Question:
Please help! I've read the memory management rules, but maybe I'm missing them point somewhere. Instruments is telling me I've got leaks on the following code:
'''
NSArray *keys = [NSArray arrayWithObjects:@"text", @"score", @"subCount", nil];
NSArray *objects
= [NSArray arrayWithObjects:sPlateToAdd, [
[[NSNumber alloc] initWithInt:1] autorelease],
[[[NSNumber alloc] initWithInt:1] autorelease],
nil];
NSMutableDictionary *dPlateToAdd
= [NSMutableDictionary dictionaryWithObjects:objects forKeys:keys]; // 93.4%
[self.aFinals addObject:dPlateToAdd]; // 6.6%
'''
the Keys and Objects arrays aren't being alloc'ed or init'ed, so I dont think I need to release those?
Then the numbers inside Objects are being auto released, so they're ok aren't they?
And sPlateToAdd is a string that gets passed into the method this code is in, so I'm not the owner of that, so I don't need to release it. Or am I?
I've got to be doing something wrong somewhere.
The app runs completely fine in the iPad, but is dog slow on an iPhone 3GS, I'm hoping fixing this memory leak might speed it up a little...
This is the method that creates self.aFinals, which is passed a string from a text input. I've ommitted some of the lines but self.aFinals doesn't interact with them
'''
-(id)initWithTerm:(NSString *)thisTerm {
...
...
self.aFinals = [[NSMutableArray alloc] init];
return self;
}
'''
Then I have about 5 nested loops, that call addPlateToFinals 3 times in the middle of all the loops, creating , which becomes
'''
// replace 1st occurance
NSString *thisPlate = [thisBase
stringByReplacingOccurrencesOfRegex:[NSString stringWithFormat:
@"(^[^%@]+)%@(.*$)",
thisChar,
thisChar]
withString:[NSString stringWithFormat:@"$1%@$2", thisSub]
];
[self addPlateToFinals:thisPlate withSubCount:thisSubCount];
// replace 2nd occurance
thisPlate = [thisBase
stringByReplacingOccurrencesOfRegex:[NSString stringWithFormat:
@"(^[^%@]+%@.*)%@",
thisChar,
thisChar,
thisChar]
withString:[NSString stringWithFormat:@"$1", thisSub]
];
// then it does it again, with slightly different regex
'''
This is the complete method that the leak is coming from:
'''
-(void)addPlateToFinals:(NSString *)sPlateToAdd withSubCount:(NSNumber *)nSubCount {
// plate must be less than 7 characters and great than 2 chars
if (
[sPlateToAdd length] <= [self.nPlateMax intValue] &&
[sPlateToAdd length] >= [self.nPlateMin intValue]
) {
NSMutableArray *aSearchFinals = [self arrayOfFinals];
// add plate if it is not already in the finals array
if(![aSearchFinals containsObject:sPlateToAdd]) {
// filter out results that cannot be converted to valid plates
NSPredicate *potential = [NSPredicate predicateWithFormat: @"SELF MATCHES '^[a-z]{0,3}[0-9]{1,3}[a-z]{0,3}$'"];
NSPredicate *impossible1 = [NSPredicate predicateWithFormat: @"SELF MATCHES '^[a-z]{2}[0-9]{2,3}[a-z]{2}$'"];
NSPredicate *impossible2 = [NSPredicate predicateWithFormat: @"SELF MATCHES '^[a-z][0-9]{3}$'"];
NSPredicate *impossible3 = [NSPredicate predicateWithFormat: @"SELF MATCHES '^[a-z]{2}[0-9]{2}$'"];
NSPredicate *impossible4 = [NSPredicate predicateWithFormat: @"SELF MATCHES '^[0-9]{2}[a-z]{2}$'"];
if(
[potential evaluateWithObject: sPlateToAdd] &&
![impossible1 evaluateWithObject: sPlateToAdd] &&
![impossible2 evaluateWithObject: sPlateToAdd] &&
![impossible3 evaluateWithObject: sPlateToAdd] &&
![impossible4 evaluateWithObject: sPlateToAdd]
){
NSArray *keys = [NSArray arrayWithObjects:@"text", @"score", @"subCount", nil];
NSArray *objects = [NSArray arrayWithObjects:
sPlateToAdd,
[[[NSNumber alloc] initWithInt:1] autorelease],
[[[NSNumber alloc] initWithInt:1] autorelease],
nil
];
NSDictionary *dPlateToAdd = [NSDictionary dictionaryWithObjects:objects forKeys:keys];
[self.aFinals addObject:dPlateToAdd];
}
}
}
'''
}
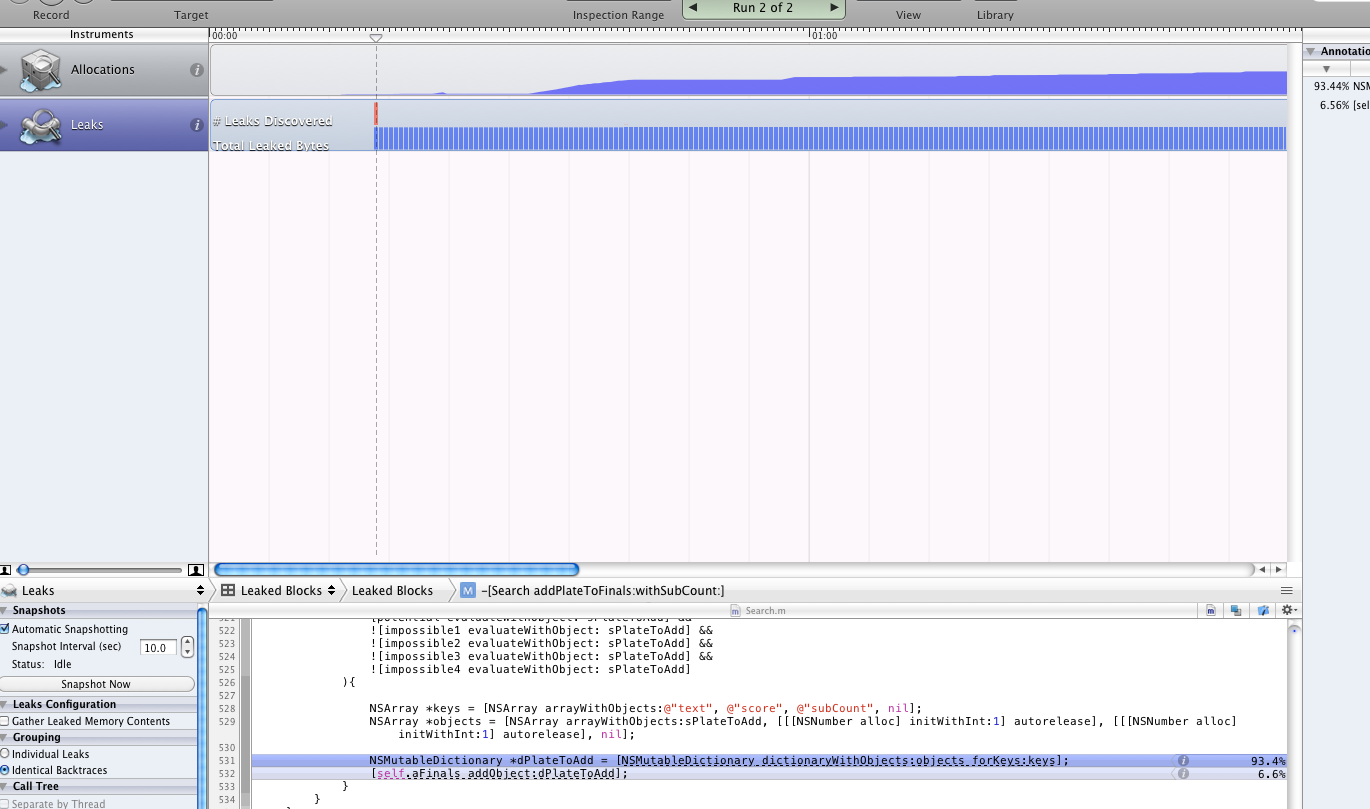
Answer: You should show the entire 'addPlateToFinals' method, sPlateToAdd could be leaking.
Based on the new added code 'self.aFinals' is leaking if the property is declared with retain(and I'm %99 it is). Should be:
'self.aFinals = [[[NSMutableArray alloc] init] autorelease]'
or even better:
'self.aFinals = [NSMutableArray array]'